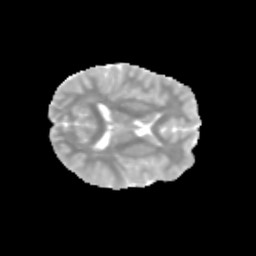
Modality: MD
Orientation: axial
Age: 10
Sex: male
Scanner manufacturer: siemens
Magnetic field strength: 3 T
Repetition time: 3.8 s
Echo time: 0.07 s